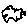
Label: cloud